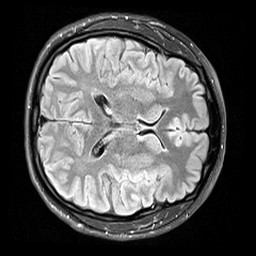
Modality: FLAIR
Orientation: axial
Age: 24
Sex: female
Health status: healthy
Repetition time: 12 s
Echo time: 0.095 s